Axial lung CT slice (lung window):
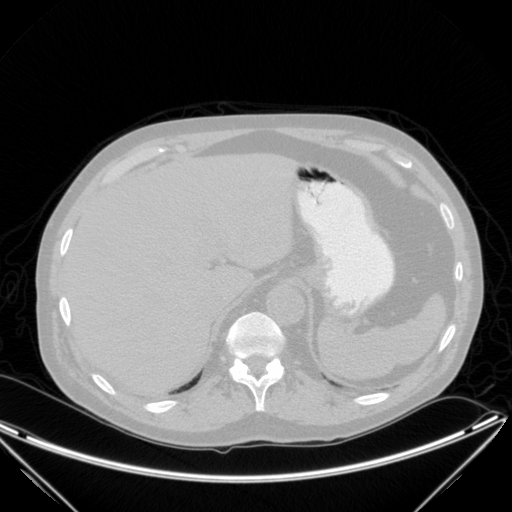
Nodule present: no